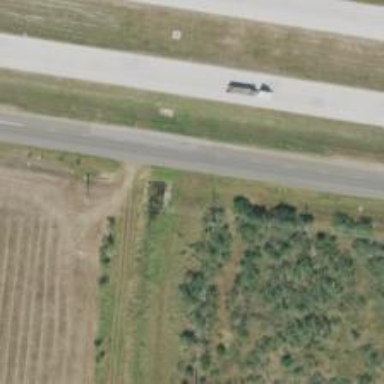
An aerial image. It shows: Tertiary road with frontage road along it.